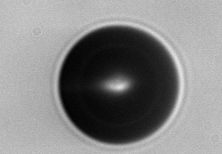
Label: bubble